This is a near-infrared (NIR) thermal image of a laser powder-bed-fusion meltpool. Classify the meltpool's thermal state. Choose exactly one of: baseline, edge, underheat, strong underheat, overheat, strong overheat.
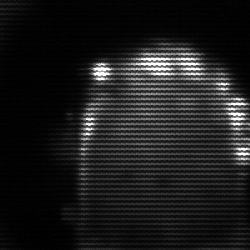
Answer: baseline